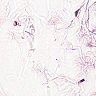
Metastatic tissue present: no